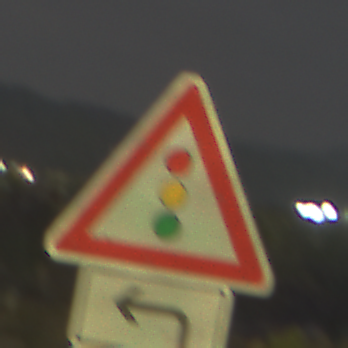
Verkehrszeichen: Lichtzeichenanlage
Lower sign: RichtungsangabeDurchPfeile2
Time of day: Night
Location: Outdoor (Urban)
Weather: PartlyCloudy
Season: NotSpecified
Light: Artificial